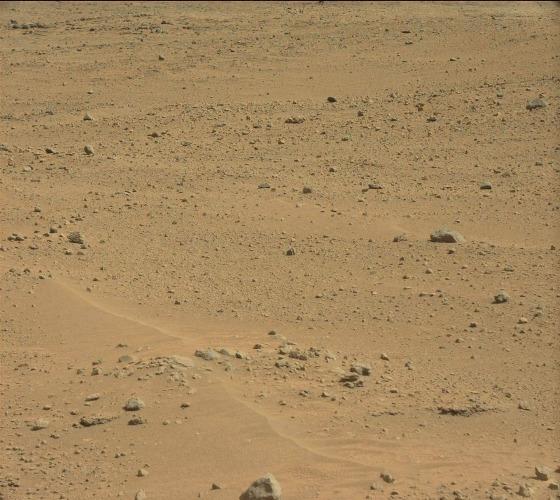
Terrain classes present: Bedrock, Gravel / Sand / Soil, Rock